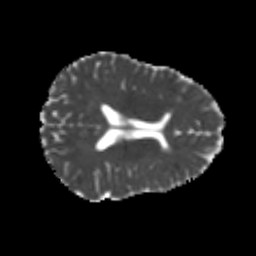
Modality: MD
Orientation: axial
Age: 26
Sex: female
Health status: healthy
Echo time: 0.074 s